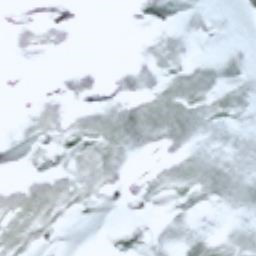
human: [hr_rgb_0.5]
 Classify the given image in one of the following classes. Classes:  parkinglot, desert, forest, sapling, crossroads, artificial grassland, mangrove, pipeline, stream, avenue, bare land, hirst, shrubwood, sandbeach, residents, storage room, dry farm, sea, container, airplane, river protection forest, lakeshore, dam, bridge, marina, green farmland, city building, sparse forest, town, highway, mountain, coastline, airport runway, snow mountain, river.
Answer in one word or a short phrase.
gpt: snow mountain